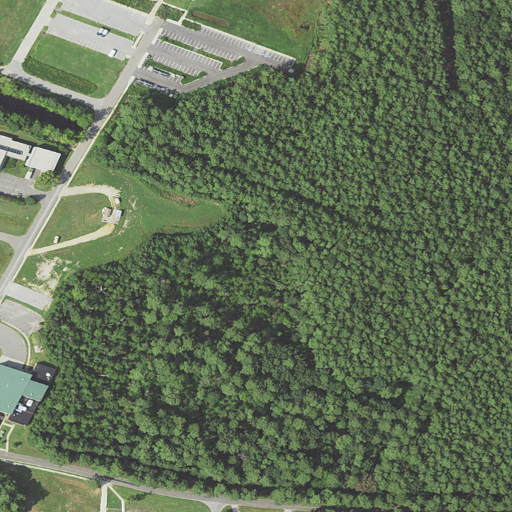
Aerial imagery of cape in Maryland named Saint Inigoes Neck containing woody wetlands, evergreen forest, low intensity development, medium intensity development, open development, cultivated crops, high intensity development, and mixed forest